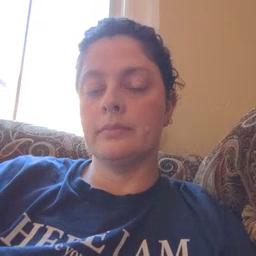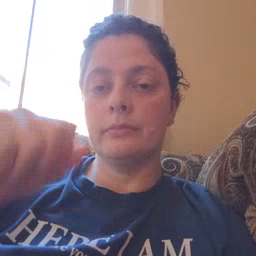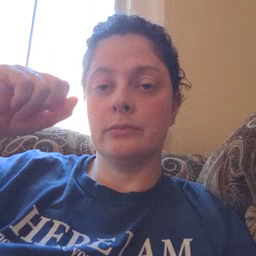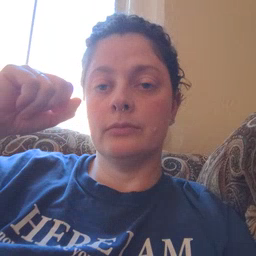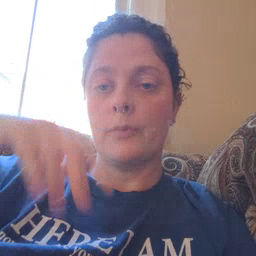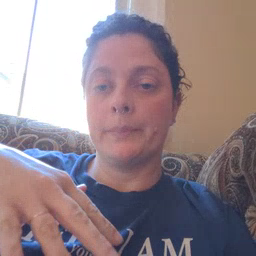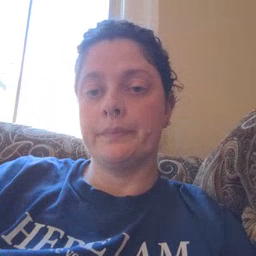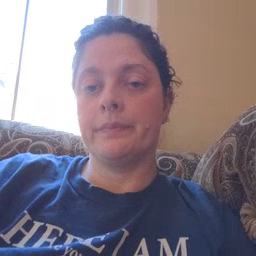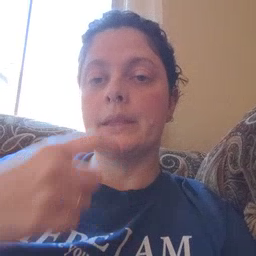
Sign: drop